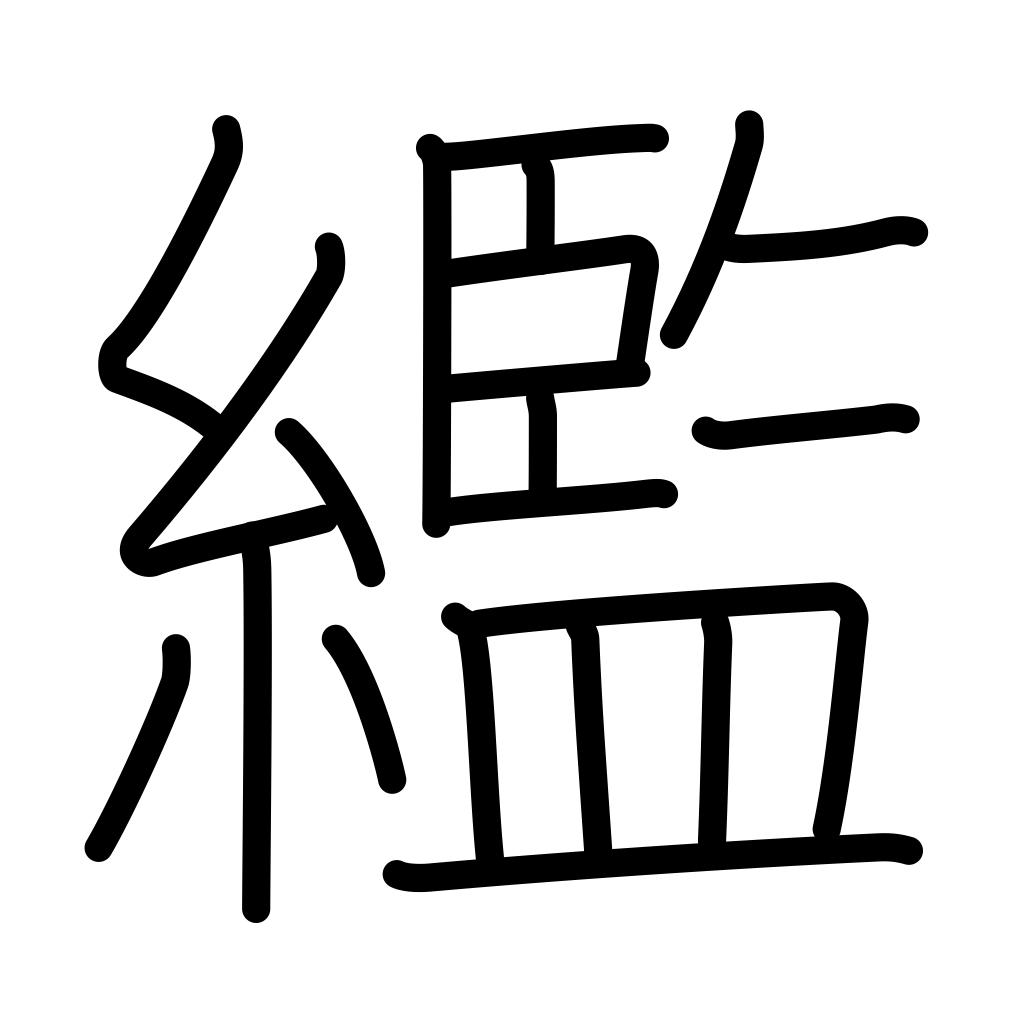
Meaning: rags